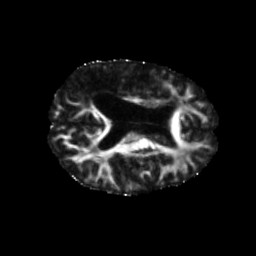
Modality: FA
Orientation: axial
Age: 69
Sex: female
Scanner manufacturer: siemens
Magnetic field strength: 3 T
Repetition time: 5.47 s
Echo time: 0.0854 s